Here is the raw acceleration-versus-time signal recorded on a bearing housing. Based on the visible evidence, which condition applies: normal, inner_race, outer_race, ball?
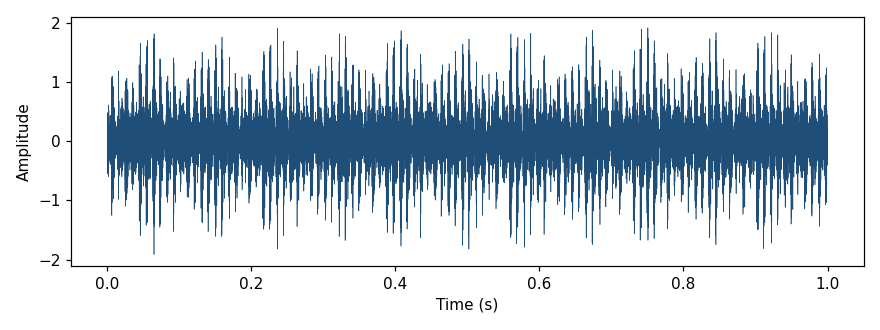
Answer: outer_race